Question: Count the number of objects in the diagram.
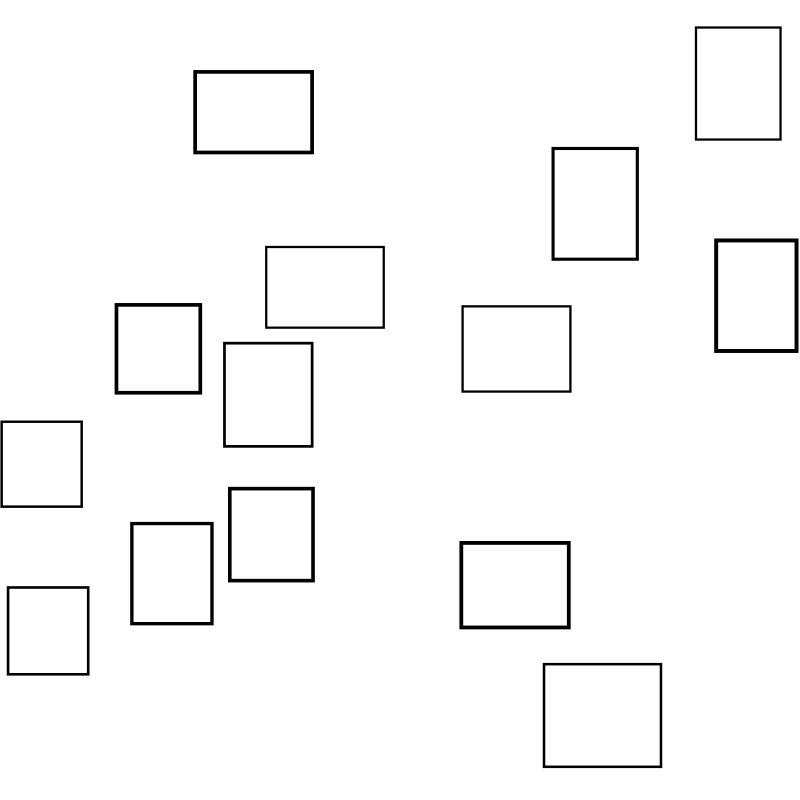
Answer: 14